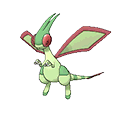
Pok\u00e9mon: flygon